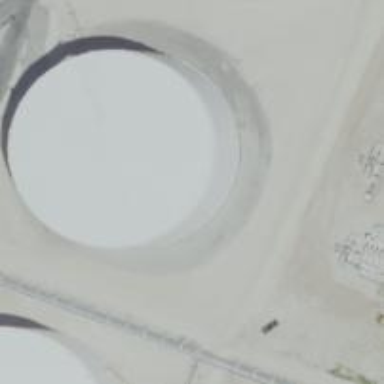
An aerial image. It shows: Storage tank building.